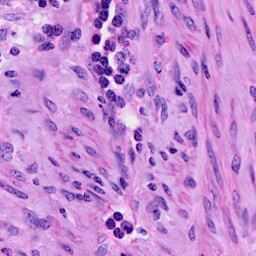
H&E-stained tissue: Cervix